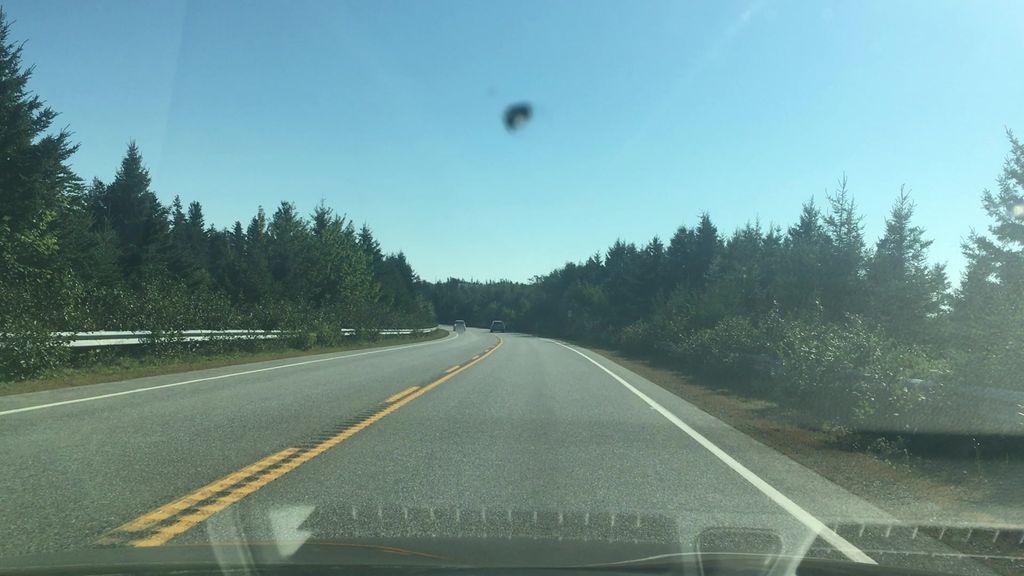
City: halifax